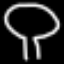
Label: mushroom